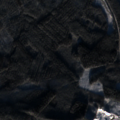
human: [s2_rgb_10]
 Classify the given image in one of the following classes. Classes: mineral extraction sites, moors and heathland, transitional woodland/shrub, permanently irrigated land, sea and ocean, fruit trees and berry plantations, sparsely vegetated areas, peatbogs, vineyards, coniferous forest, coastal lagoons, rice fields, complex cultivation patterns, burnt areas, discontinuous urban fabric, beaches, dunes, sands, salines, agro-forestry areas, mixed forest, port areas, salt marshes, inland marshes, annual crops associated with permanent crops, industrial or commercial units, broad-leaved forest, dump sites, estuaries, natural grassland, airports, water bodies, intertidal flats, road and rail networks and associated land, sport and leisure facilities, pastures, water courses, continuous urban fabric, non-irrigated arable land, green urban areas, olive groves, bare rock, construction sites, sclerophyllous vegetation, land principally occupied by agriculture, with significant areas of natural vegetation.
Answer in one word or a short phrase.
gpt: coniferous forest, mixed forest, transitional woodland/shrub